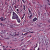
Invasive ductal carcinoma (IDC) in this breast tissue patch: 1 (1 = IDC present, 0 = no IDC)